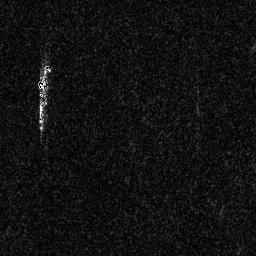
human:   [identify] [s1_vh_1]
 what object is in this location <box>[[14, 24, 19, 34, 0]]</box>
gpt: <ref>1 small ship at the top left</ref>